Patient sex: F
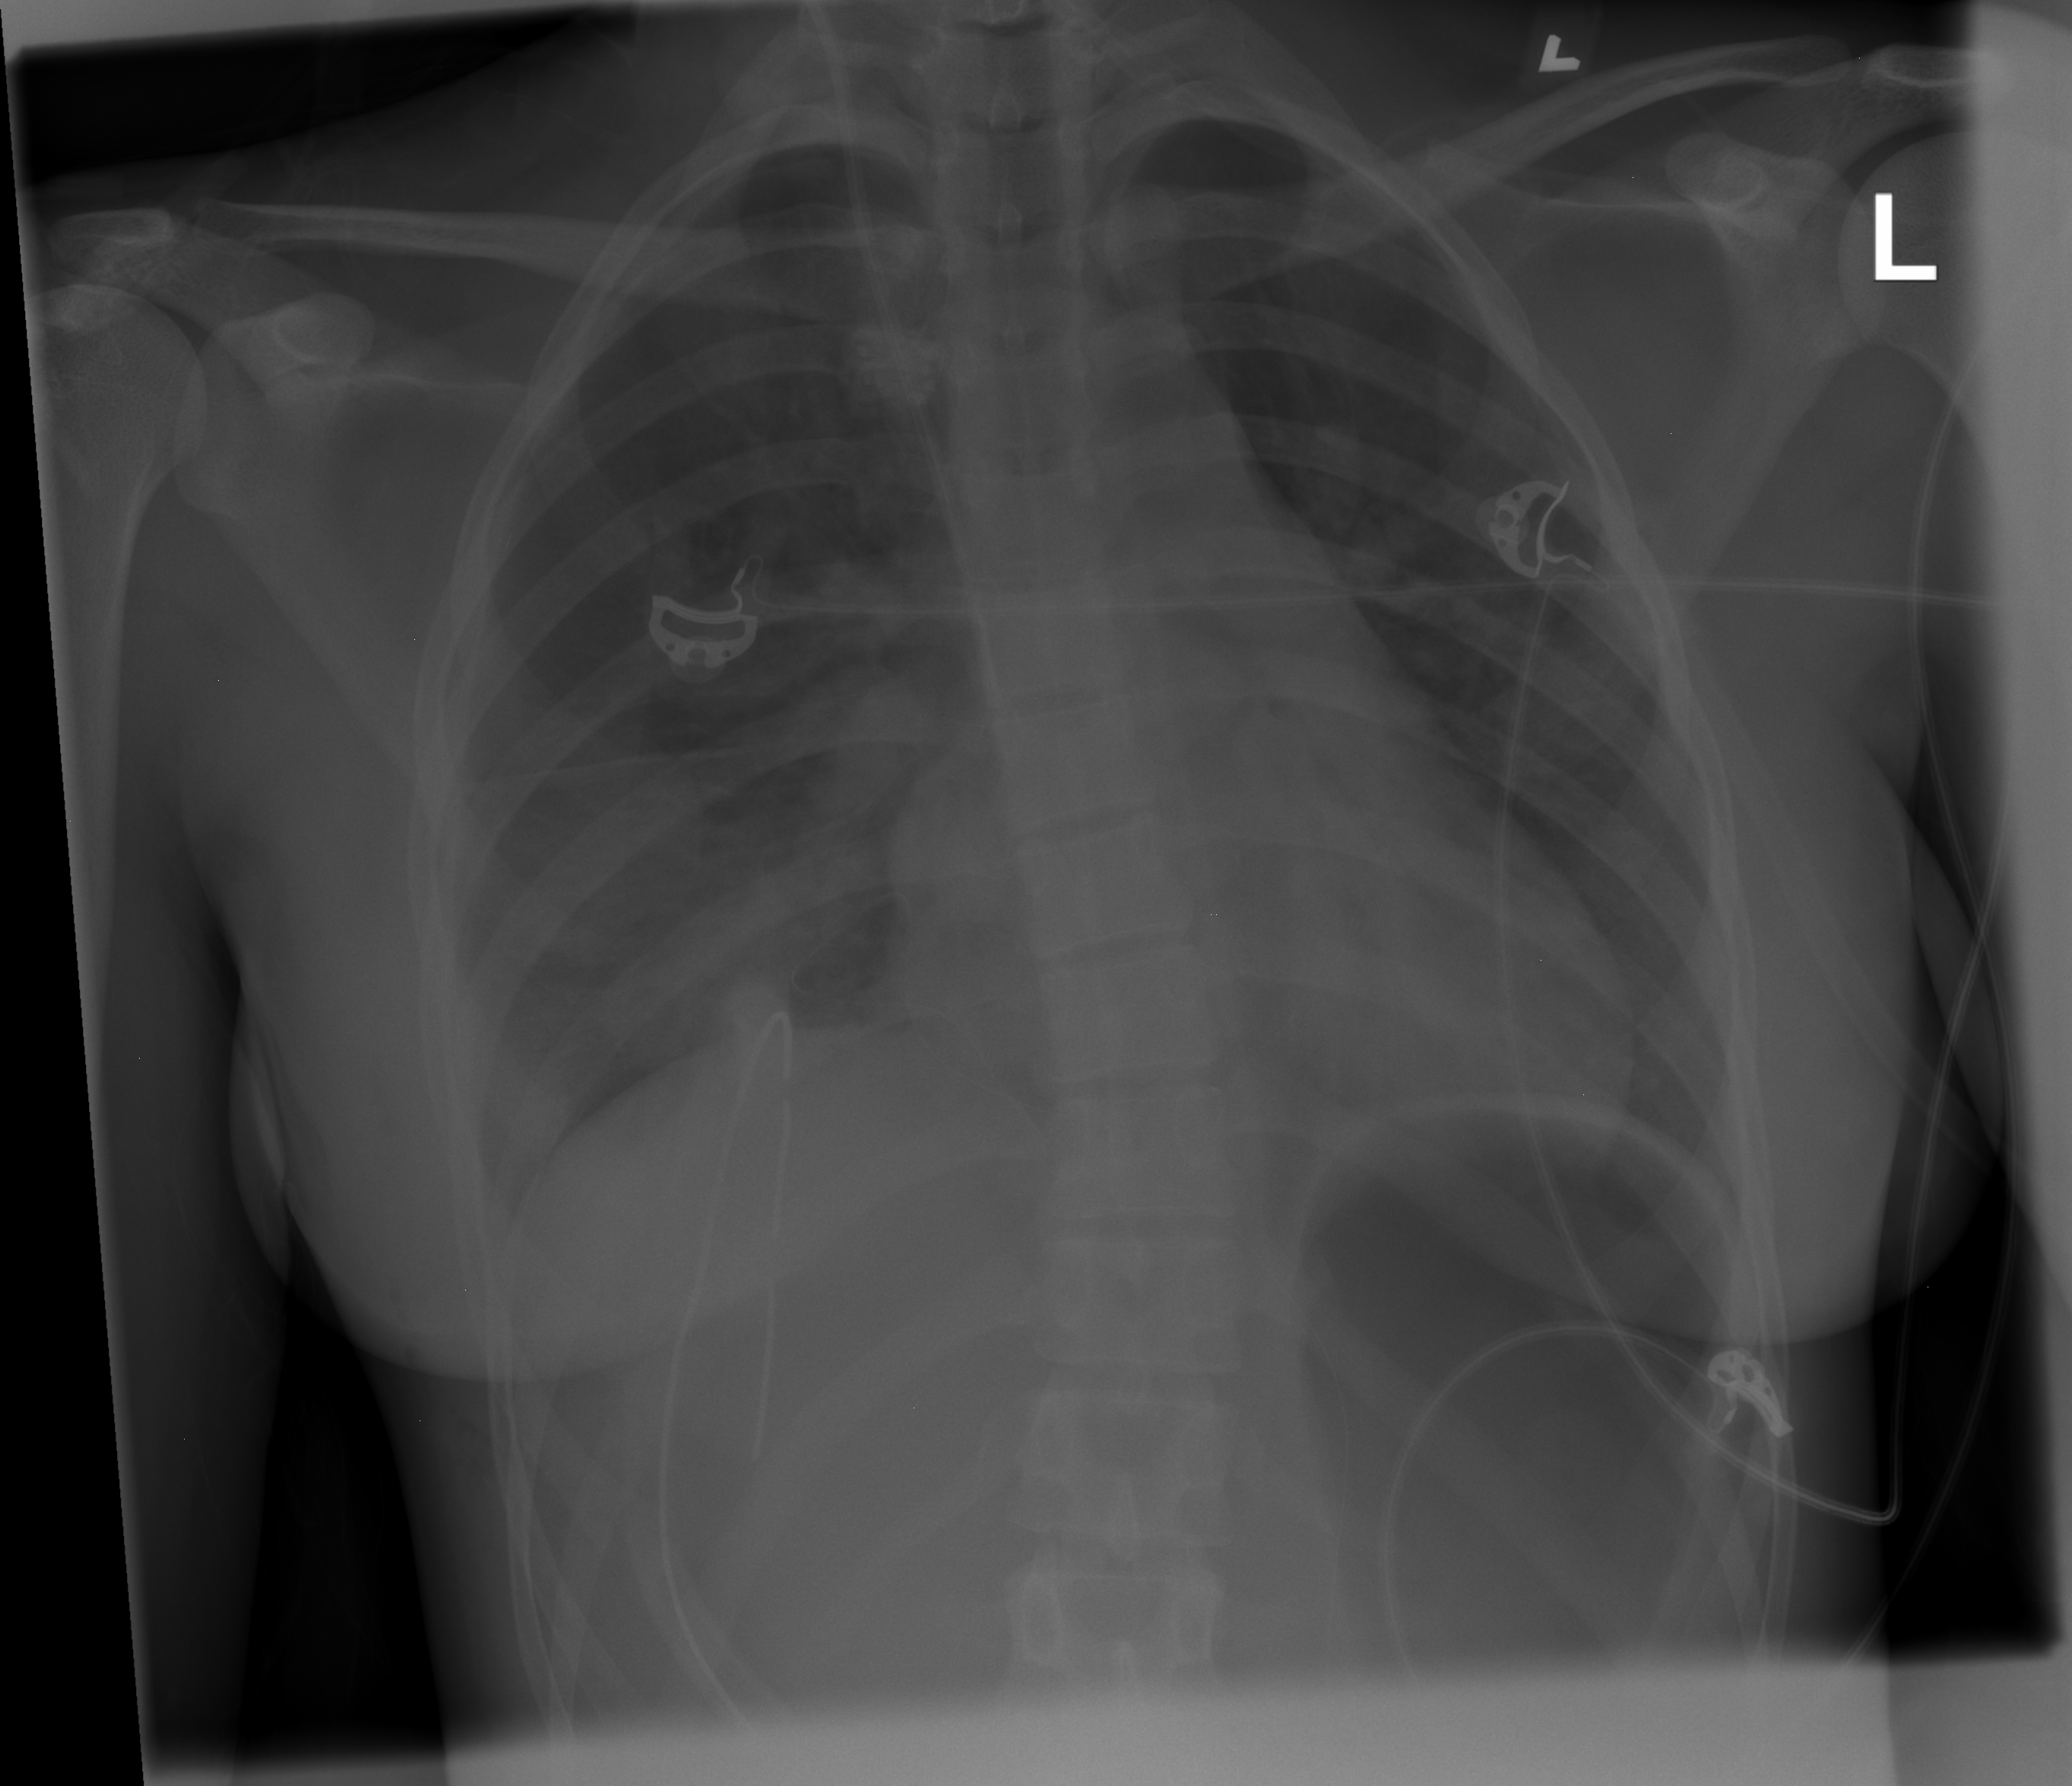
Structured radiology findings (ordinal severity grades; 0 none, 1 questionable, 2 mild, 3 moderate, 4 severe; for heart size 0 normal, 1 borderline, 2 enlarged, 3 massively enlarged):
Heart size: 0
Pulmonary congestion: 2
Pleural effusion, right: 0
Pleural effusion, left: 0
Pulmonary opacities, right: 2
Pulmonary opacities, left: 0
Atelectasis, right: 0
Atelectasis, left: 0